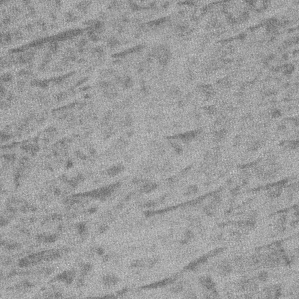
Label: frost